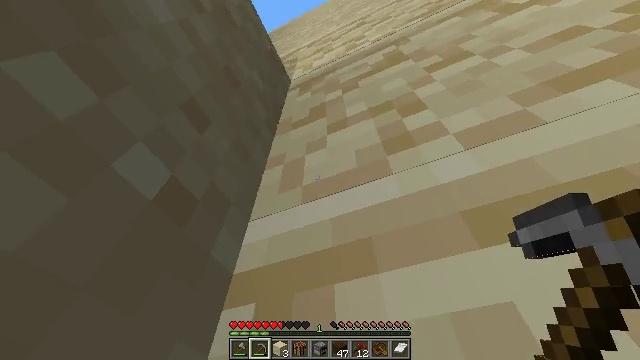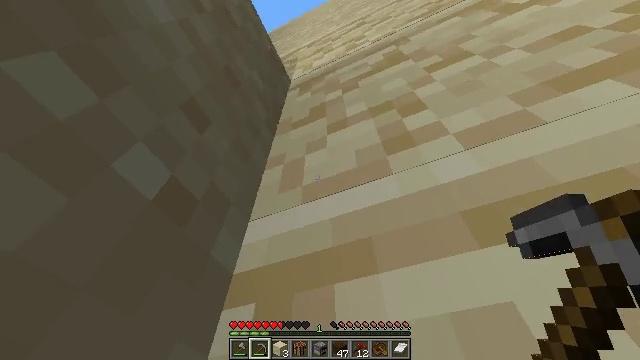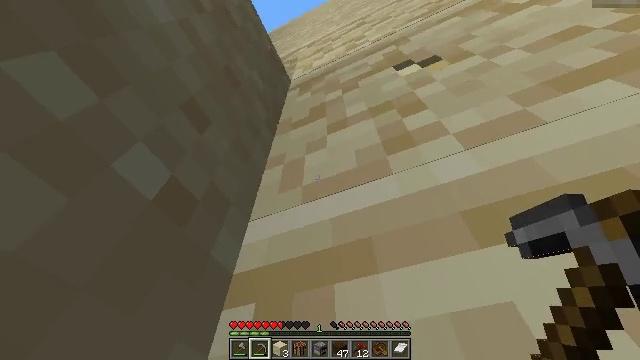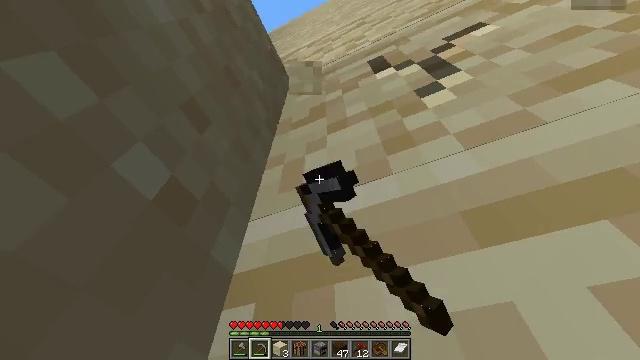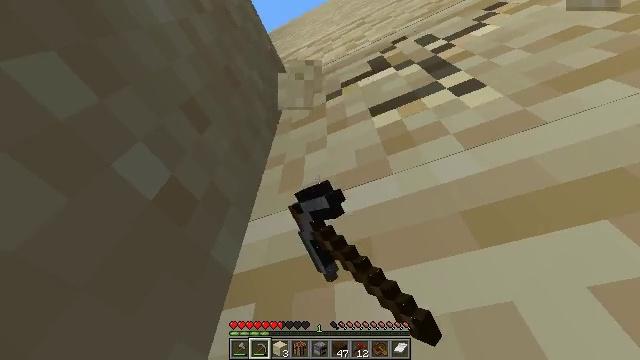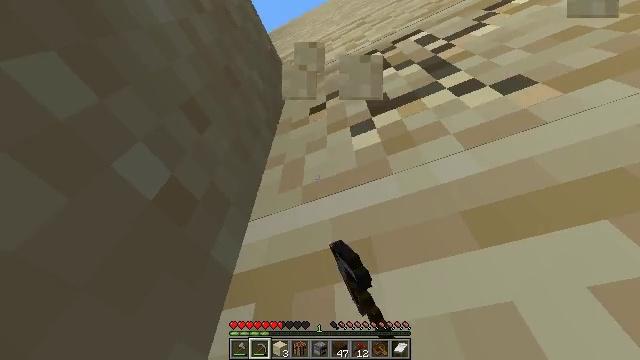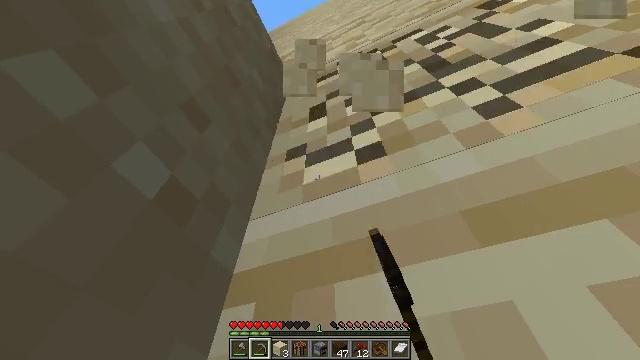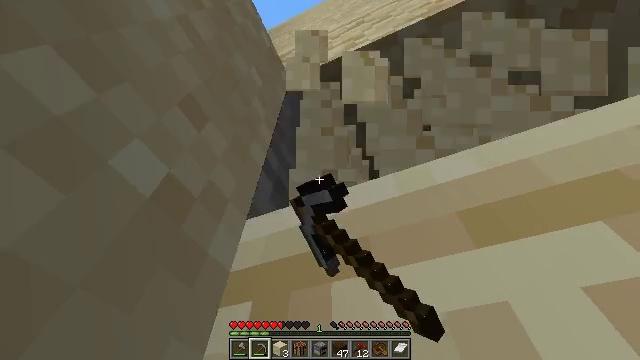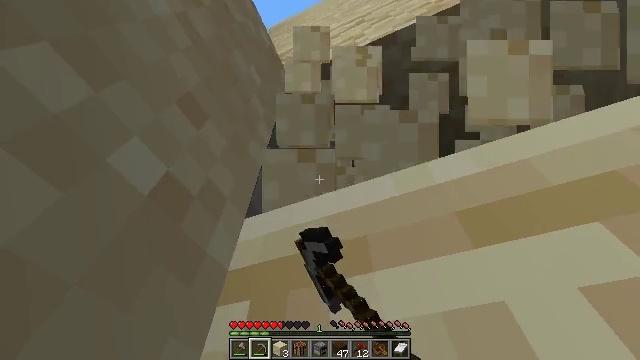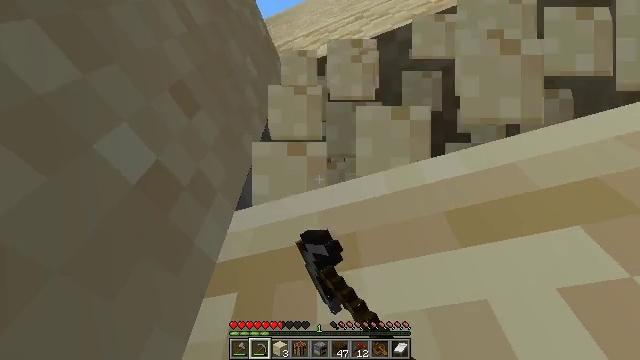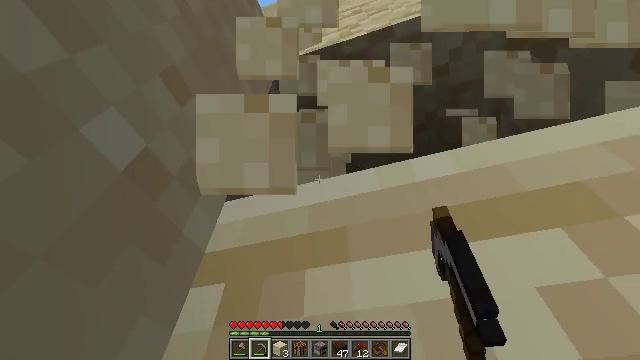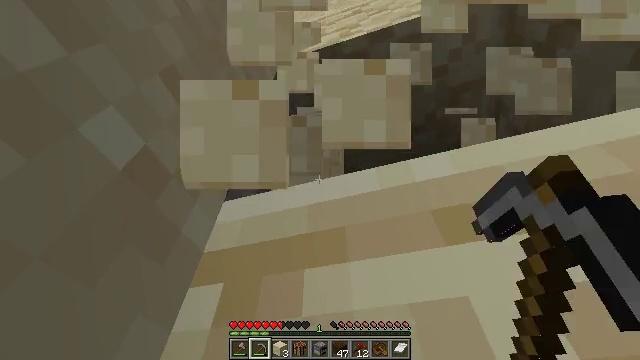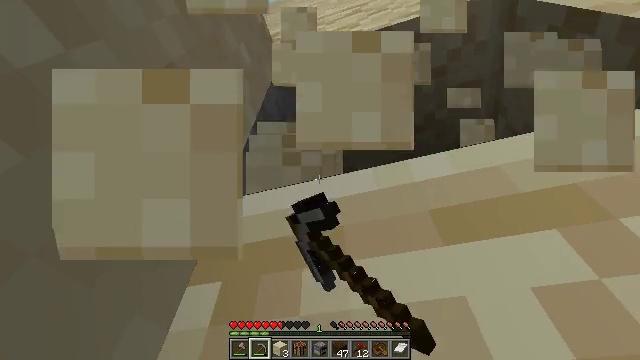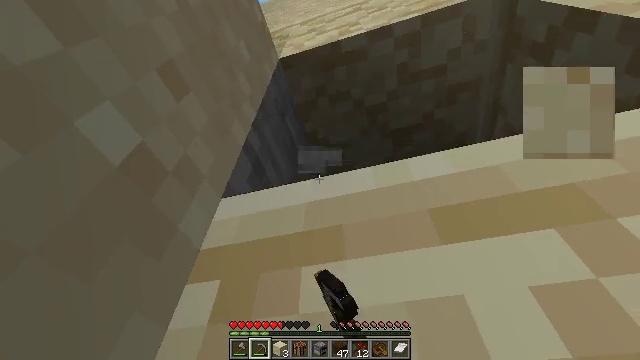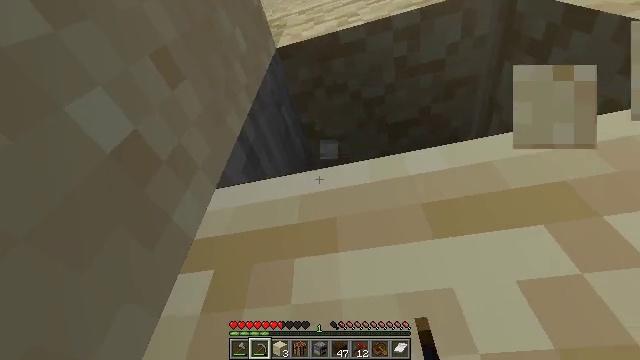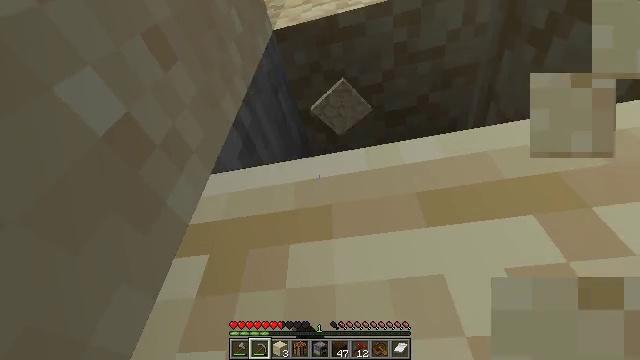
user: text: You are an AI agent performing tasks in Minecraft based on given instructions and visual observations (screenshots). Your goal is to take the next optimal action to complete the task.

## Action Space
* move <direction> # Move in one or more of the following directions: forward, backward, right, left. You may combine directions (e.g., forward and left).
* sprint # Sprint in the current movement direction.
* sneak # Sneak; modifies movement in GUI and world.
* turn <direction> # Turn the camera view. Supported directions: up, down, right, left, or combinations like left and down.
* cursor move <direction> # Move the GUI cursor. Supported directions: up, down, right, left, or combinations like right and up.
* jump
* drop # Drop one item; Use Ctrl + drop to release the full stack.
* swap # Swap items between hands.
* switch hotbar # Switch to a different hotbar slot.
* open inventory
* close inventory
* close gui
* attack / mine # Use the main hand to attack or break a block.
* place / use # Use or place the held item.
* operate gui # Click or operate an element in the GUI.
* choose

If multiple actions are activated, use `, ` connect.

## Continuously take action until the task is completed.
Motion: motion action
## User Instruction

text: Break the sandstone to collect.
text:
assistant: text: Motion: no_op
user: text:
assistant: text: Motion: attack / mine
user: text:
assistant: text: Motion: attack / mine
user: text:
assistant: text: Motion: attack / mine
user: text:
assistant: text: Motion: attack / mine
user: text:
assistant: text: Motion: attack / mine
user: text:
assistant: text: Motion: attack / mine
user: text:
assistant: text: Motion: attack / mine
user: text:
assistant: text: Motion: turn right and down, attack / mine
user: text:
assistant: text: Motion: turn right and down, attack / mine
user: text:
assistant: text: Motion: attack / mine
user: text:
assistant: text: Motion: attack / mine
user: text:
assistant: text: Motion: attack / mine
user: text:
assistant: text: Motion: turn right and down, attack / mine
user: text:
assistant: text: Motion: turn right and down
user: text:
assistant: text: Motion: turn down, attack / mine
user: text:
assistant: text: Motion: attack / mine
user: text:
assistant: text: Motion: attack / mine
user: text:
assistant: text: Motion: attack / mine
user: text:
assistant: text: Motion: attack / mine
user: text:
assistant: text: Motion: turn up, attack / mine
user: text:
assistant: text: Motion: attack / mine
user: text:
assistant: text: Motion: attack / mine
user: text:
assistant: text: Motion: attack / mine
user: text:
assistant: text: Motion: attack / mine
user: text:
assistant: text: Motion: attack / mine
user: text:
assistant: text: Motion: turn right and up, attack / mine
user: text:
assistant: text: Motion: turn right and up, attack / mine
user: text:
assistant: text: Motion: turn right and up
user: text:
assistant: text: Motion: turn right and up